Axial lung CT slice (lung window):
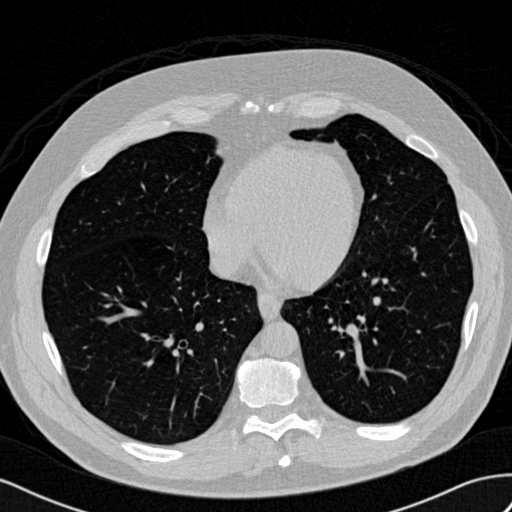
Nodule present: no